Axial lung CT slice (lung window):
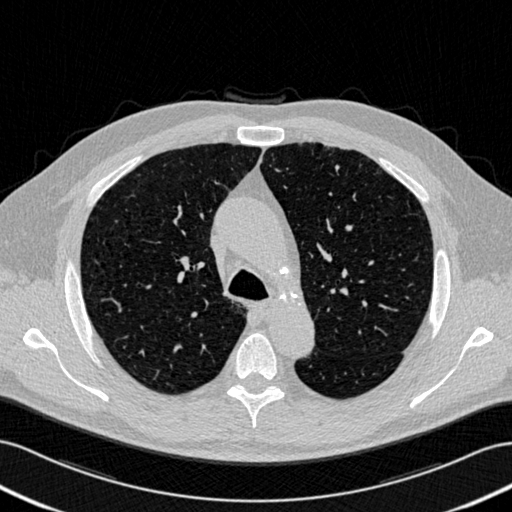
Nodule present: no